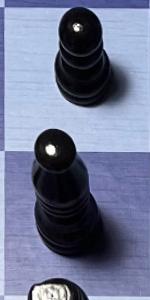
Label: Bishop_Black